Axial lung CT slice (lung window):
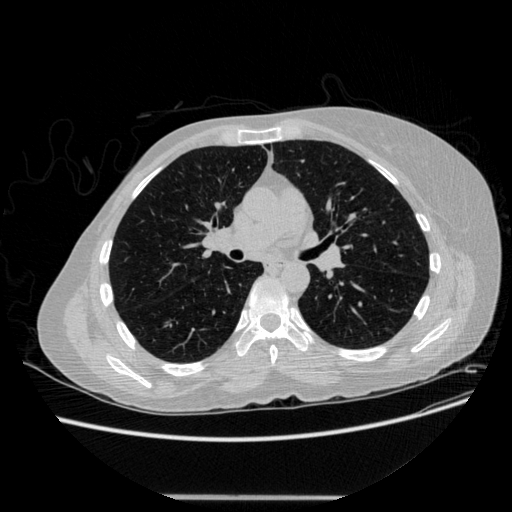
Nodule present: no